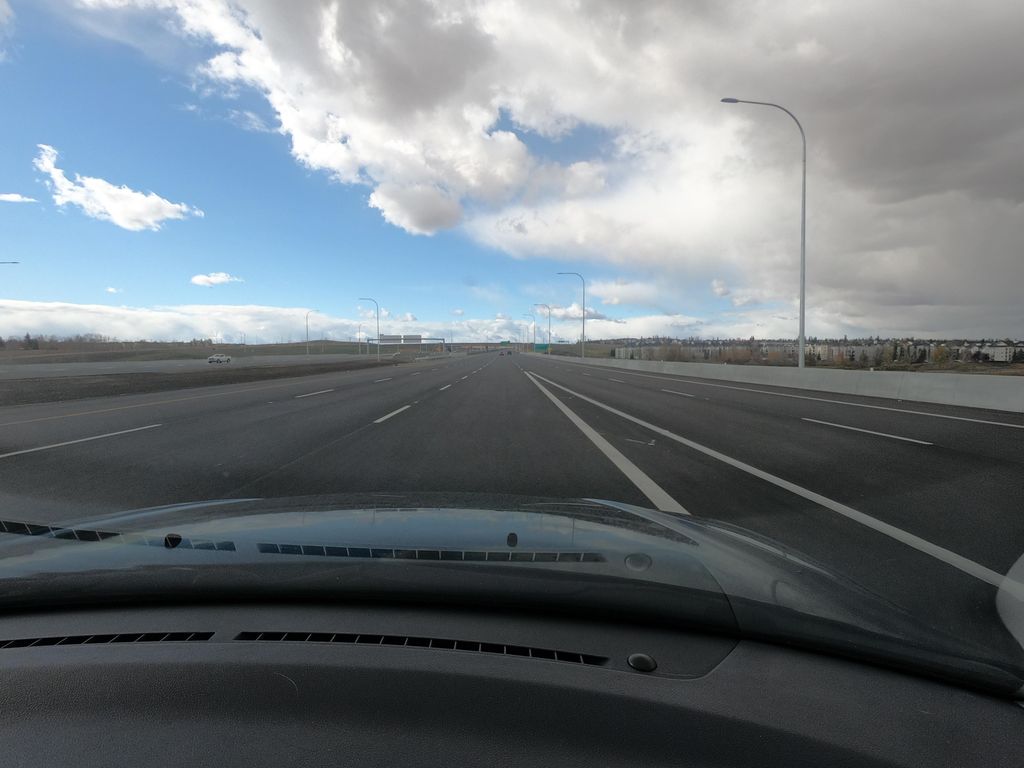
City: calgary